Question: I have a title and a navigation under it, and I can't align them to be on the center of div...I want "Onze producten" to be a title, and then, the navigation menu to be aligned center under the title.
I can't figure it out how can I make it
This is how I want it to look...

HTML:
'''
<div class="section2">
<div class="content2">
<p><span style="font-size:30px; color:#fdd400">Onze producten</span></p>
<ul id="nav2">
<li class="active">Particulier</li>
<li>Zakelijk</li>
<li>Alle producten ></li>
<div class="clearfix"></div>
</ul>
</div>
</div>
'''
CSS:
'''
.section2
{
position:relative;
width:100%;
height:700px;
border:1px solid black;
text-align:center;
}
.content2
{
height: 110px;
border:1px solid red;
}
#nav2
{
list-style: none outside none;
font-size:16px;
position:absolute;
margin-left:14.5%;
margin-top:-17px;
color:#6e6e6e;
}
#nav2 li
{
border-bottom: 2px solid #DDDDDD;
cursor: pointer;
float: left;
margin: 0;
width:160px;
height:50px;
line-height:50px;
position: relative;
text-align:center;
}
.clearfix
{
clear: both;
}
#nav2 li:hover:after, #nav2 li.active:after
{
border: 1px solid #044584;
bottom: 0;
content: "";
left: 0;
position: absolute;
width: 160px;
}
.active
{
color:#044584;
font-weight: bold;
}
'''
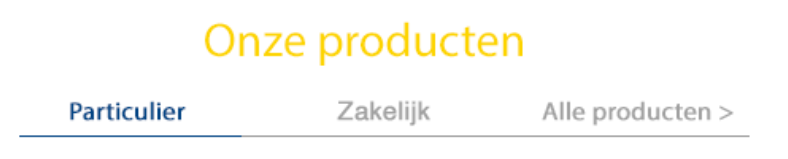
Answer: Hope this will help you :) <URL>
'''
#nav2
{
list-style: none outside none;
font-size:16px;
margin-left:14.5%;
margin-top:-17px;
color:#6e6e6e;
list-style-type: none;
padding:0;
margin:0;
display:inline-block;
}
'''
Also edit height to 120:
'''
.content2
{
height: 120px;
border:1px solid red;
}
'''